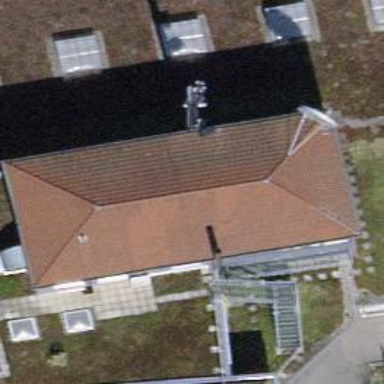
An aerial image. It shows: Communication mast tower.